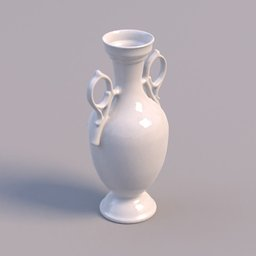
Label: decoration